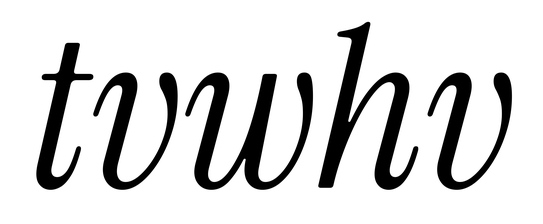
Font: InstrumentSerif-Italic